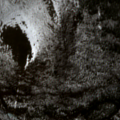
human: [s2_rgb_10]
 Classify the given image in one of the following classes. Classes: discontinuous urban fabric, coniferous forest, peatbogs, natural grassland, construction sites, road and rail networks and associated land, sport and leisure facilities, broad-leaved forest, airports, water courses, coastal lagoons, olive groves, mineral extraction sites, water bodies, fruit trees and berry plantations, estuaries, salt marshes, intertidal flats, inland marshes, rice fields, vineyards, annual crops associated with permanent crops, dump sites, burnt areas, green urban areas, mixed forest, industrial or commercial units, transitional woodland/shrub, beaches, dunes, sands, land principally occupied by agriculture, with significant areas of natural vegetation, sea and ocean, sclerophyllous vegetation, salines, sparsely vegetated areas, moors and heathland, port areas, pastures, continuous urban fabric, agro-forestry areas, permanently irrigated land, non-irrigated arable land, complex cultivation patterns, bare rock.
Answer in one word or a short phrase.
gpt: broad-leaved forest, coniferous forest, mixed forest, transitional woodland/shrub